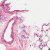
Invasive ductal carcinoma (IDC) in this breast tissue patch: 0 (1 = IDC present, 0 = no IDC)